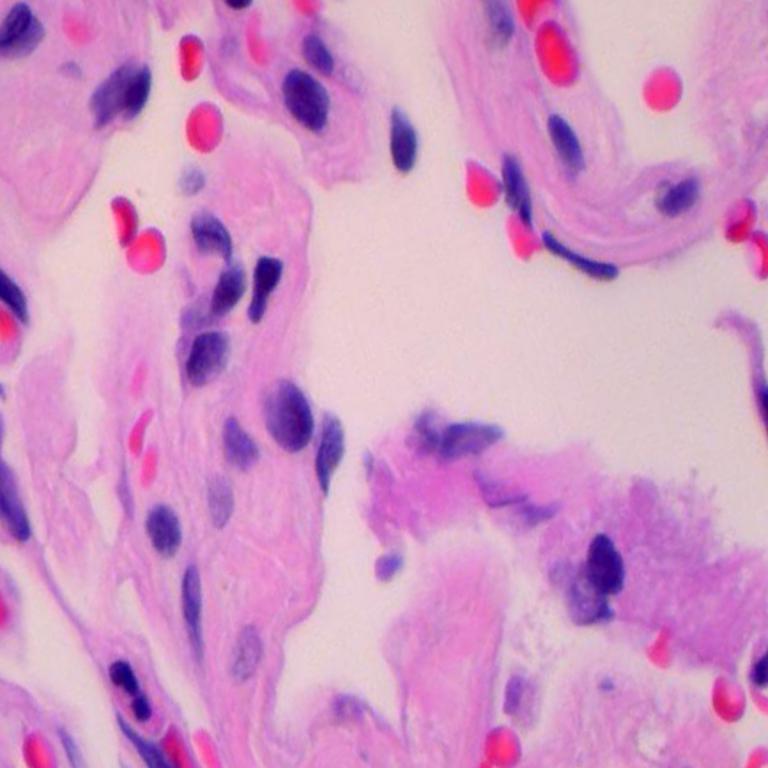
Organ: lung
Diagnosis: benign